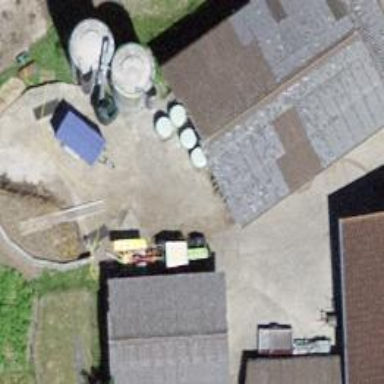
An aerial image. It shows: Rural barn.